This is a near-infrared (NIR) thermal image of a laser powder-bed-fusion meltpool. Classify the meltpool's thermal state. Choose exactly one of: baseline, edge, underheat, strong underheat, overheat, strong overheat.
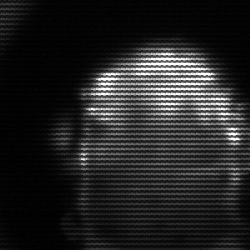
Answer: baseline